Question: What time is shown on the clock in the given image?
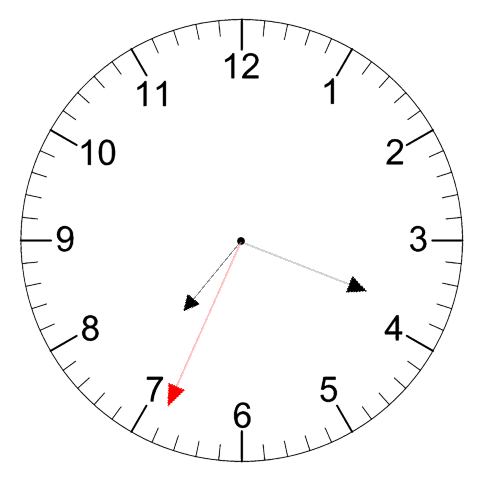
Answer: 07:18:34